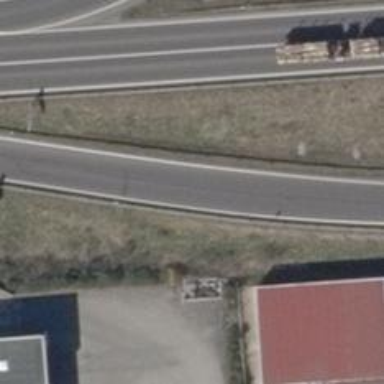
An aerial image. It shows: Motorroad with trunk link.